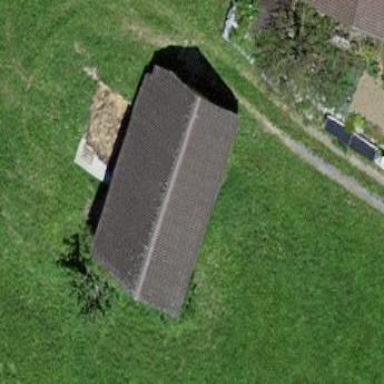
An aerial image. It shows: Barn.